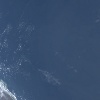
Label: water